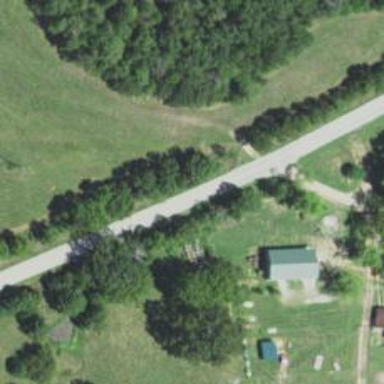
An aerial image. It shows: Unclassified road.